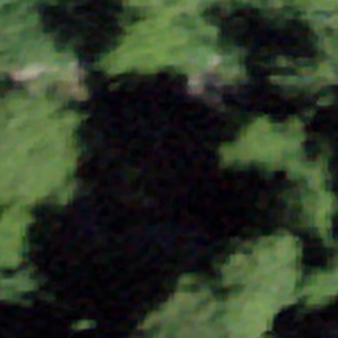
Label: other